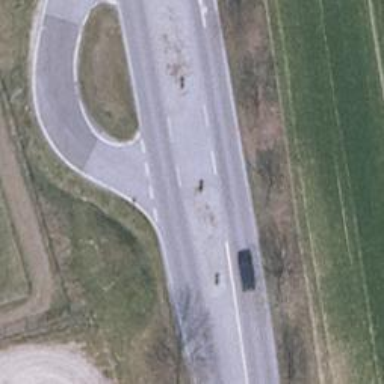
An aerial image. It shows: Secondary road with asphalt surface.